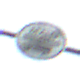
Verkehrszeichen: EndeMautpflicht
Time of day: MorningAfternoon
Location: Outdoor (Nature)
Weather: PartlyCloudy
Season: NotSpecified
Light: Natural